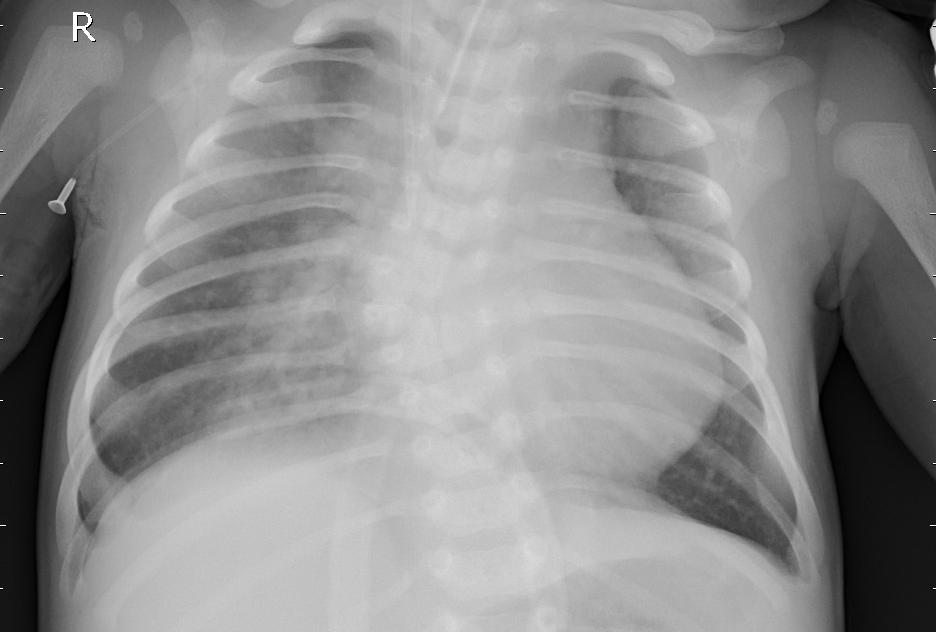
Diagnosis: PNEUMONIA